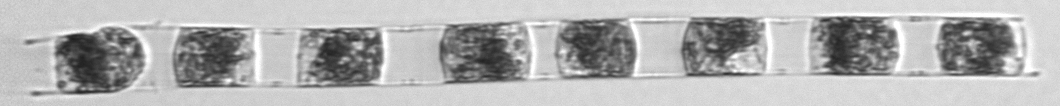
Label: Hemiaulus